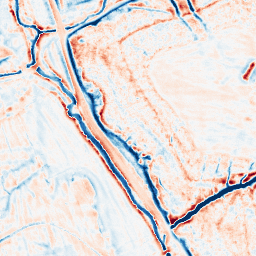
Category: edge_preserving
Decomposition family: bilateral
Decomposition parameters: d: 15
sigma_color: 25
sigma_space: 25
Upsampling method: lanczos
Upsampling parameters: scale: 2
Upsampling scale: 2